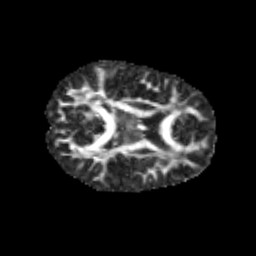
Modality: FA
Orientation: axial
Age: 10
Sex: male
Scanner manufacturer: siemens
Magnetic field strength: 3 T
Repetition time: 3.8 s
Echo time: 0.07 s